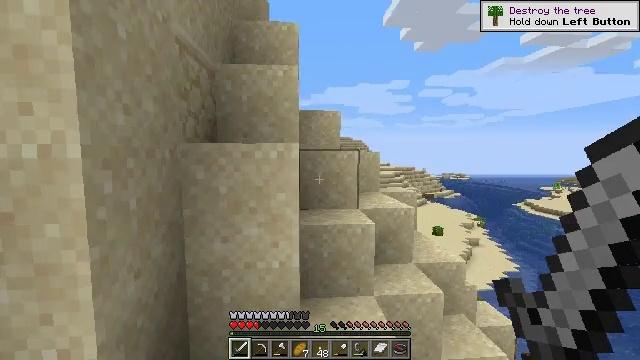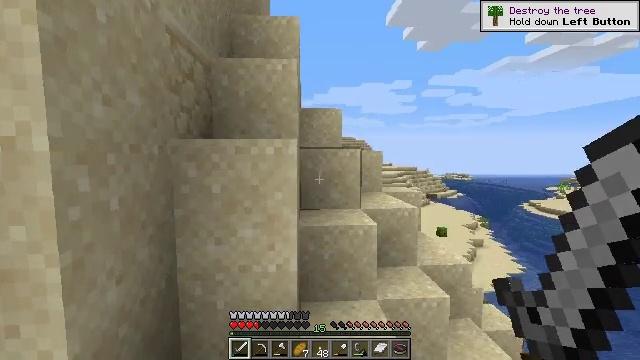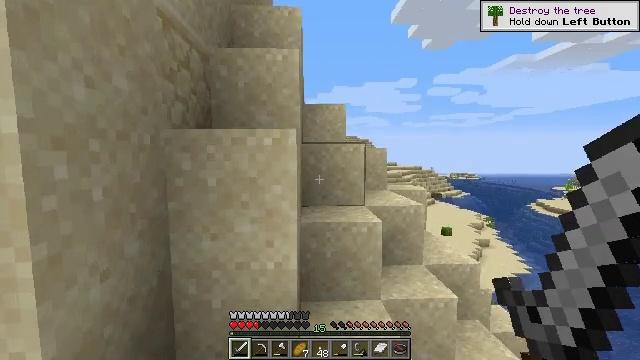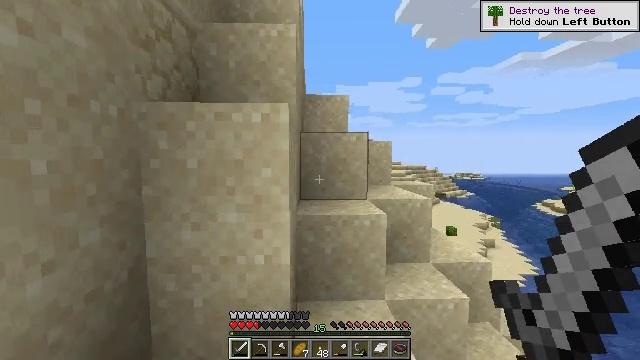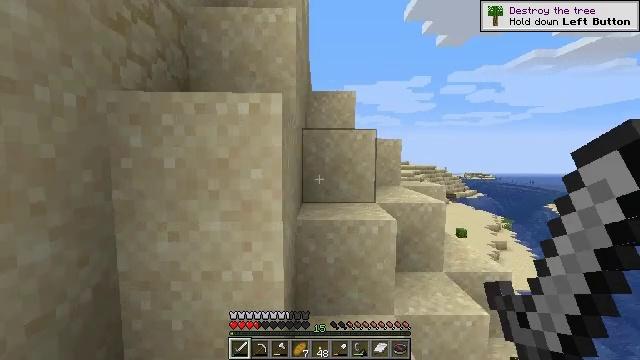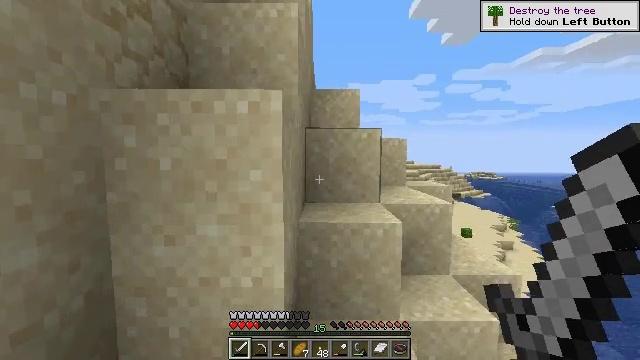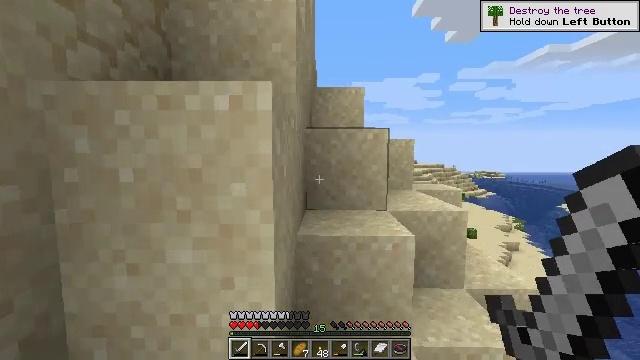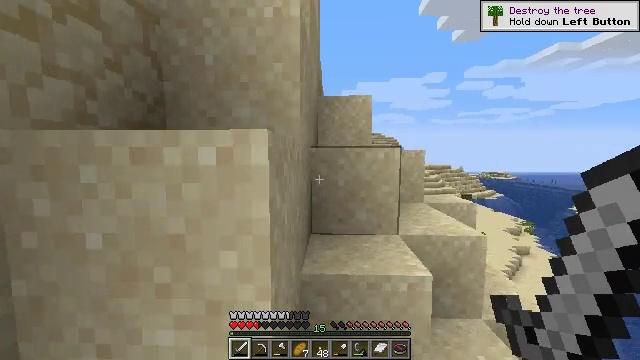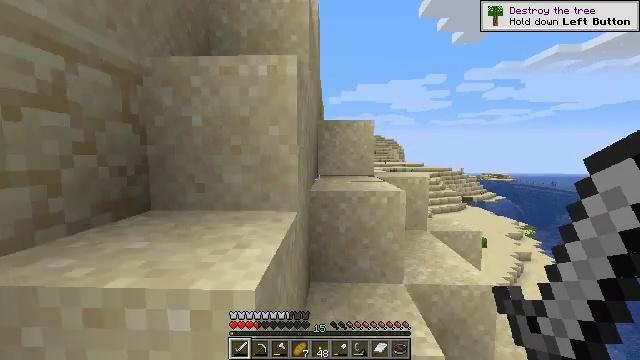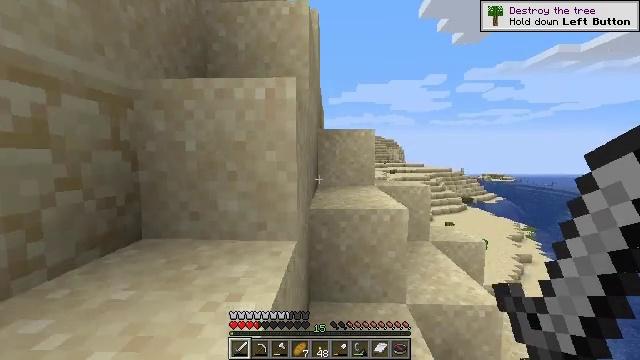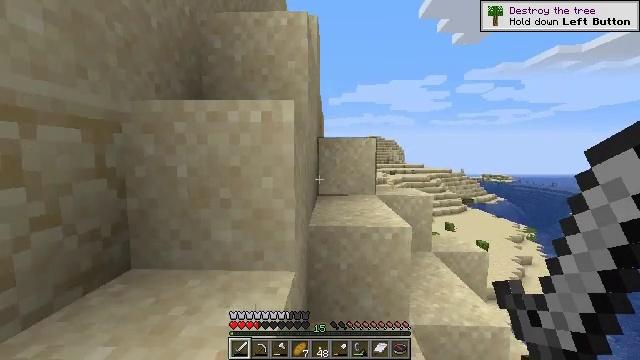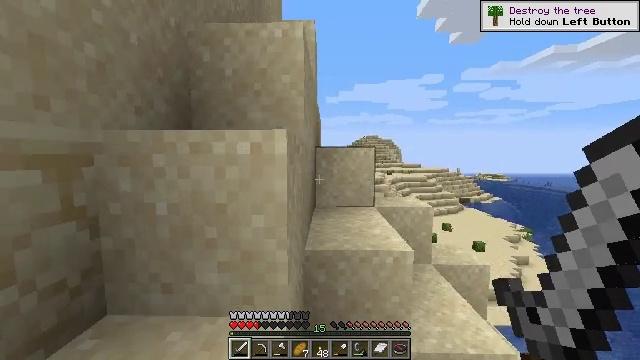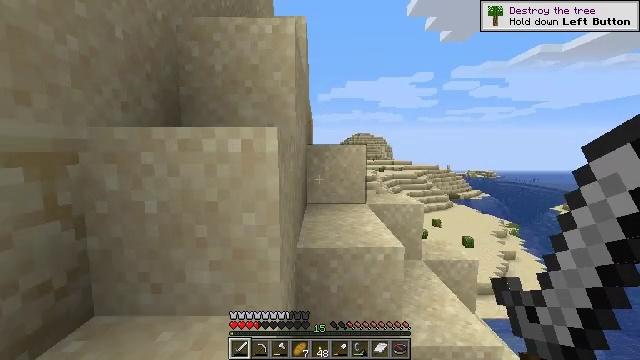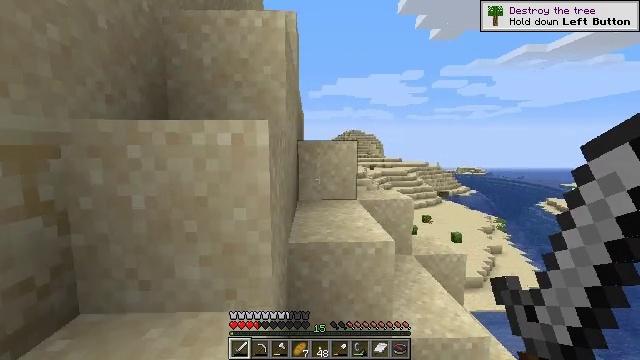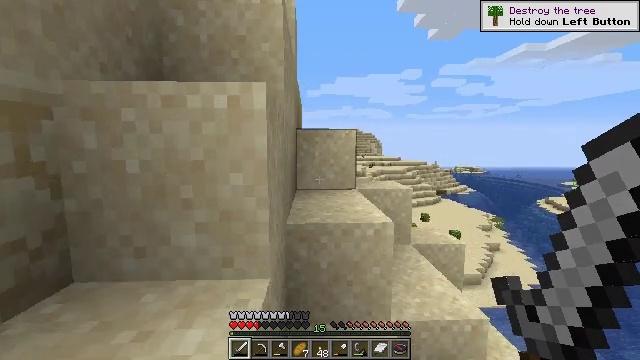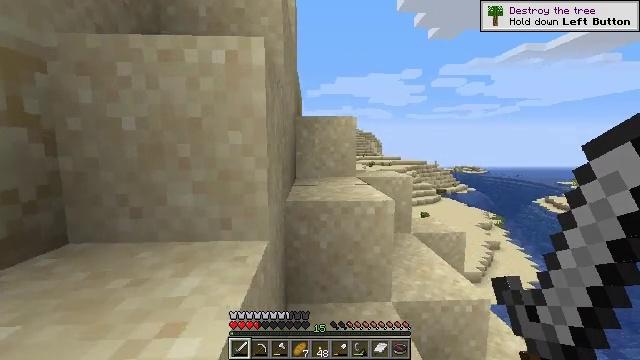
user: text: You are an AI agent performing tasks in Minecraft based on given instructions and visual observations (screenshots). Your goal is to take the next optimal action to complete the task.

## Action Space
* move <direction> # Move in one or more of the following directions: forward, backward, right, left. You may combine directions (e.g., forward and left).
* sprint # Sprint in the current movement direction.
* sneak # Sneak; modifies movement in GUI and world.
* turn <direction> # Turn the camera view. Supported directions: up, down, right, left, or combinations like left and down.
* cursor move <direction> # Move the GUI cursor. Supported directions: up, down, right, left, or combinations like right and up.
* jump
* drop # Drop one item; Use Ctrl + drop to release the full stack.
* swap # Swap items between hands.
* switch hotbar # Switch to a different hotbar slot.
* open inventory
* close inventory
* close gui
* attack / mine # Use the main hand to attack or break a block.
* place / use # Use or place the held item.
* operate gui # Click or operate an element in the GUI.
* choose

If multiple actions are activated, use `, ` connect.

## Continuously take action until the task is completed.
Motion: motion action
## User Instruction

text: Collect the dead bush from dry areas.
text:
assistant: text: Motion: move forward
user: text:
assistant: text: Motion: move forward
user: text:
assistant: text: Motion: move forward
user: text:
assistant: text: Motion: move forward, turn left
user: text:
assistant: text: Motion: move forward
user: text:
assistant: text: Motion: move forward
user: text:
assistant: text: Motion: move forward, turn left, jump
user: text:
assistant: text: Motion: move forward, jump
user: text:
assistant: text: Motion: move forward, jump
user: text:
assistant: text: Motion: move forward
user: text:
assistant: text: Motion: move forward
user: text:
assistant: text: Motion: move forward, turn right
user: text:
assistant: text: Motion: move forward, turn right
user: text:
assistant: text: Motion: move forward
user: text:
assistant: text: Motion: move forward
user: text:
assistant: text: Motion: move forward
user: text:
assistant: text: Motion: move forward
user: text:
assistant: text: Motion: move forward
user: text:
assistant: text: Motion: move forward
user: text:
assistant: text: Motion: move forward
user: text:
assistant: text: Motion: move forward
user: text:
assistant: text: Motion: move forward
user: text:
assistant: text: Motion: move forward
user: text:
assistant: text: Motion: move forward
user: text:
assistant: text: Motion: move forward
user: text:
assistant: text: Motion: move forward
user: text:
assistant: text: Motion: move forward
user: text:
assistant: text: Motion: move forward
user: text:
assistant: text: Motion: move forward
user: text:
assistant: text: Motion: move forward